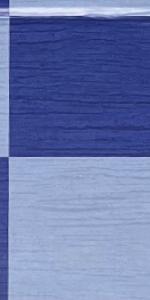
Label: Empty